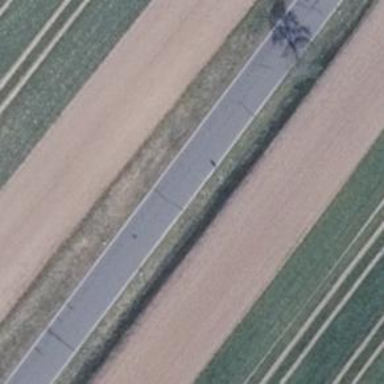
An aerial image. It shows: Secondary road with asphalt surface.